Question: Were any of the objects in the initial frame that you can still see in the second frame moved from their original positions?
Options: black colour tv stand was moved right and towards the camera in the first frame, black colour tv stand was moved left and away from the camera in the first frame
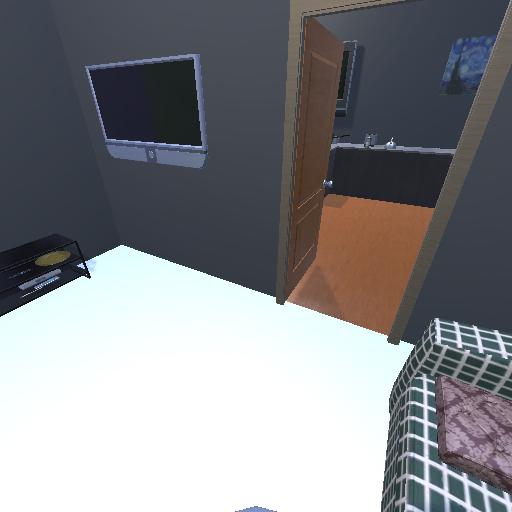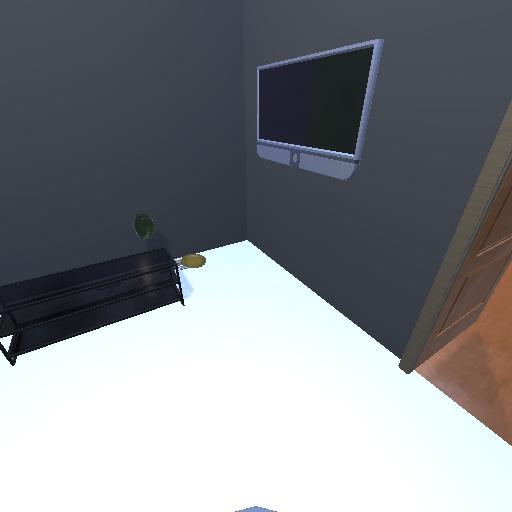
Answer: black colour tv stand was moved right and towards the camera in the first frame